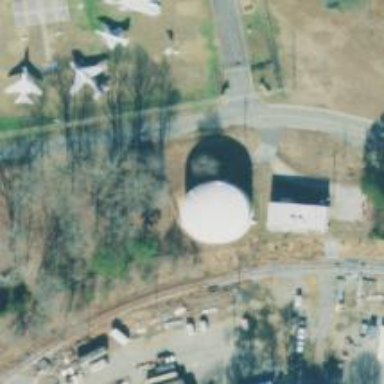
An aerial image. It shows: Storage tank with man-made structure.